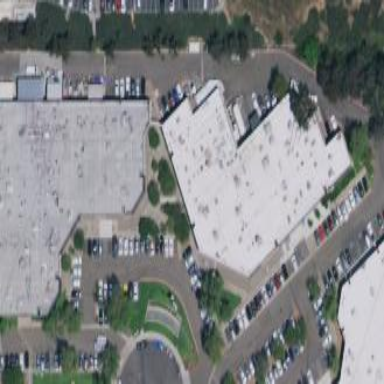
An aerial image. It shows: Industrial building.